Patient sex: F
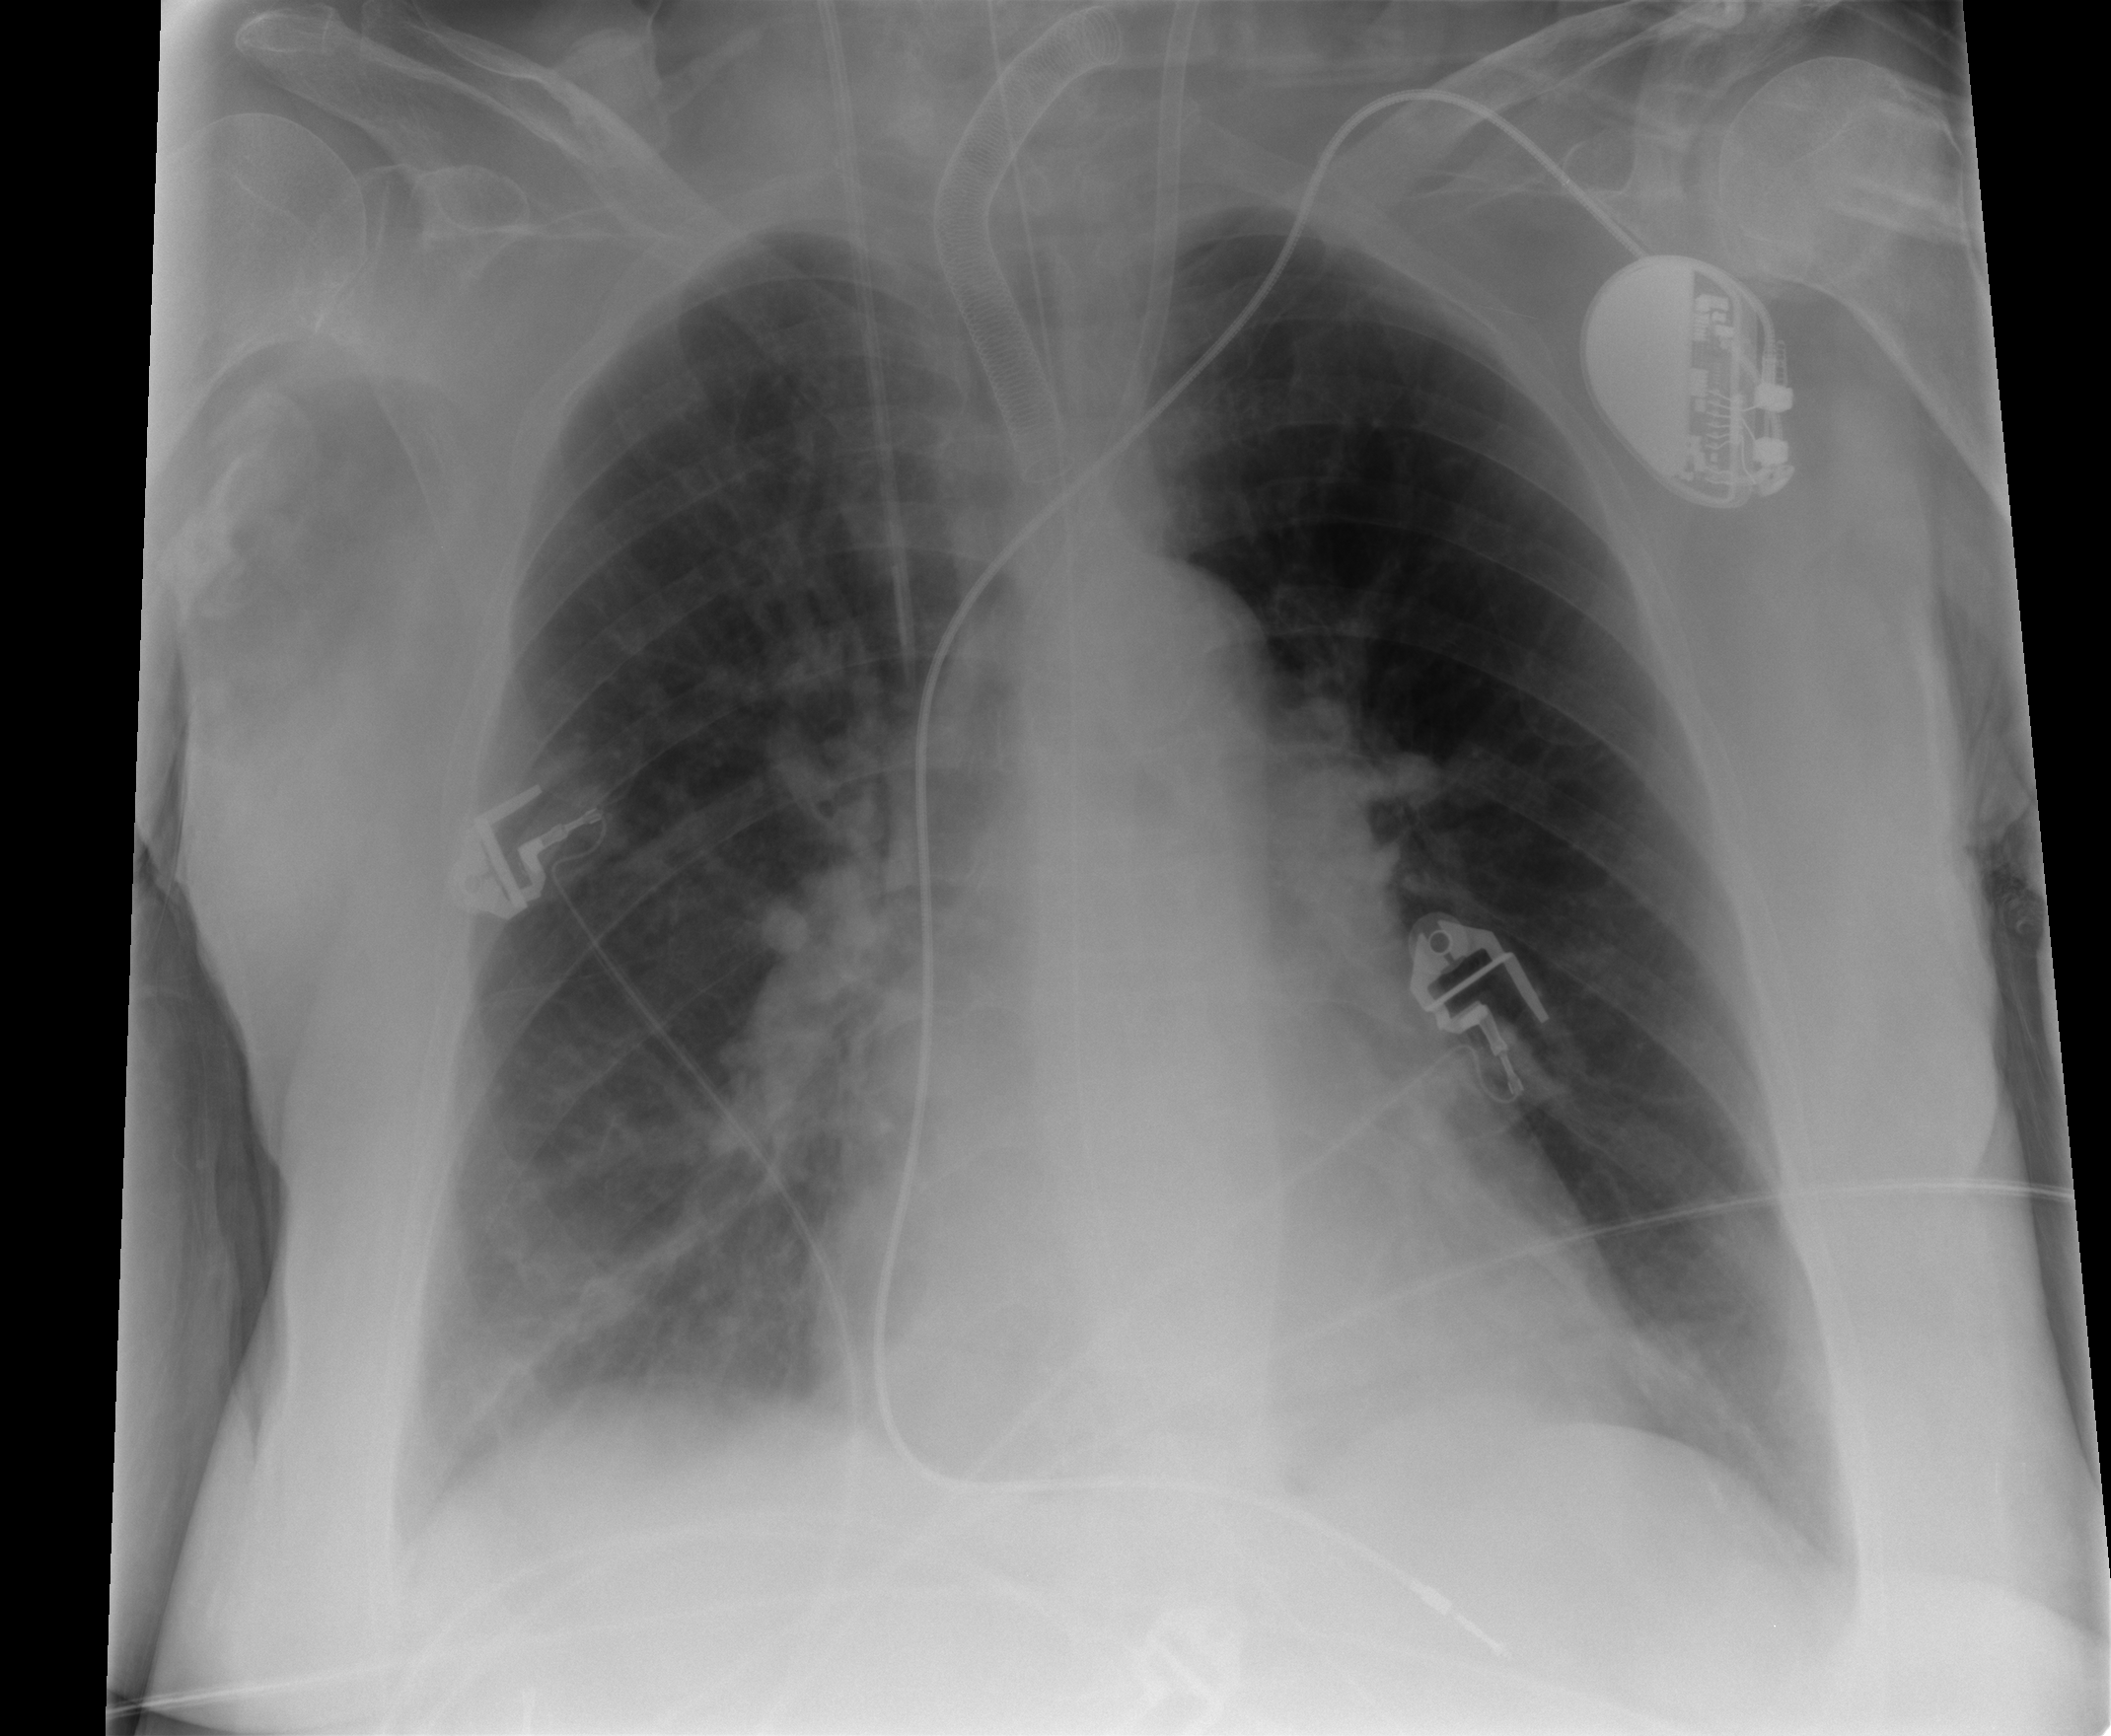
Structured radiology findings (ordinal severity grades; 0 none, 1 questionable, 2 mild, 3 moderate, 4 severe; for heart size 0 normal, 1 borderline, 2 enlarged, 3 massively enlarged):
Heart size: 1
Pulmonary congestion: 1
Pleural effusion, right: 2
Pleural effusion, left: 0
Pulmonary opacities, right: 0
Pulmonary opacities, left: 0
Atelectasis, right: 2
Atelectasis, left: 0